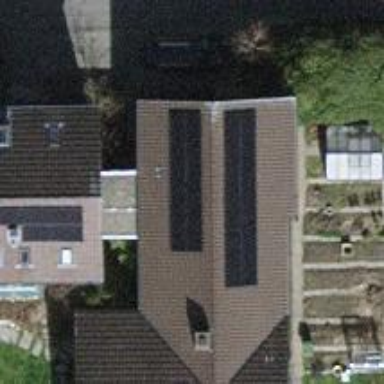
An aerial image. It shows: Solar photovoltaic panel generator.